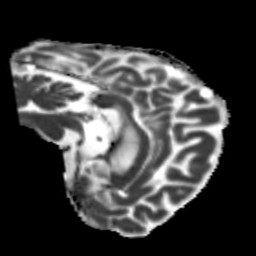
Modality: MD
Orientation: sagittal
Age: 66
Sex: male
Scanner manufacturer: siemens
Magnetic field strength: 3 T
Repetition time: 5.25 s
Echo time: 0.08 s